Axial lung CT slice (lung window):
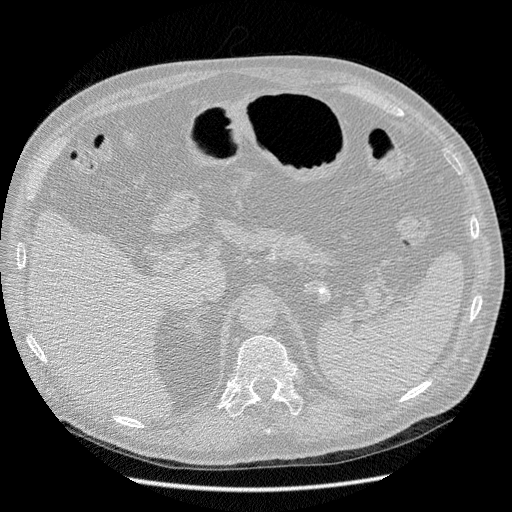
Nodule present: no